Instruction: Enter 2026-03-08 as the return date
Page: home
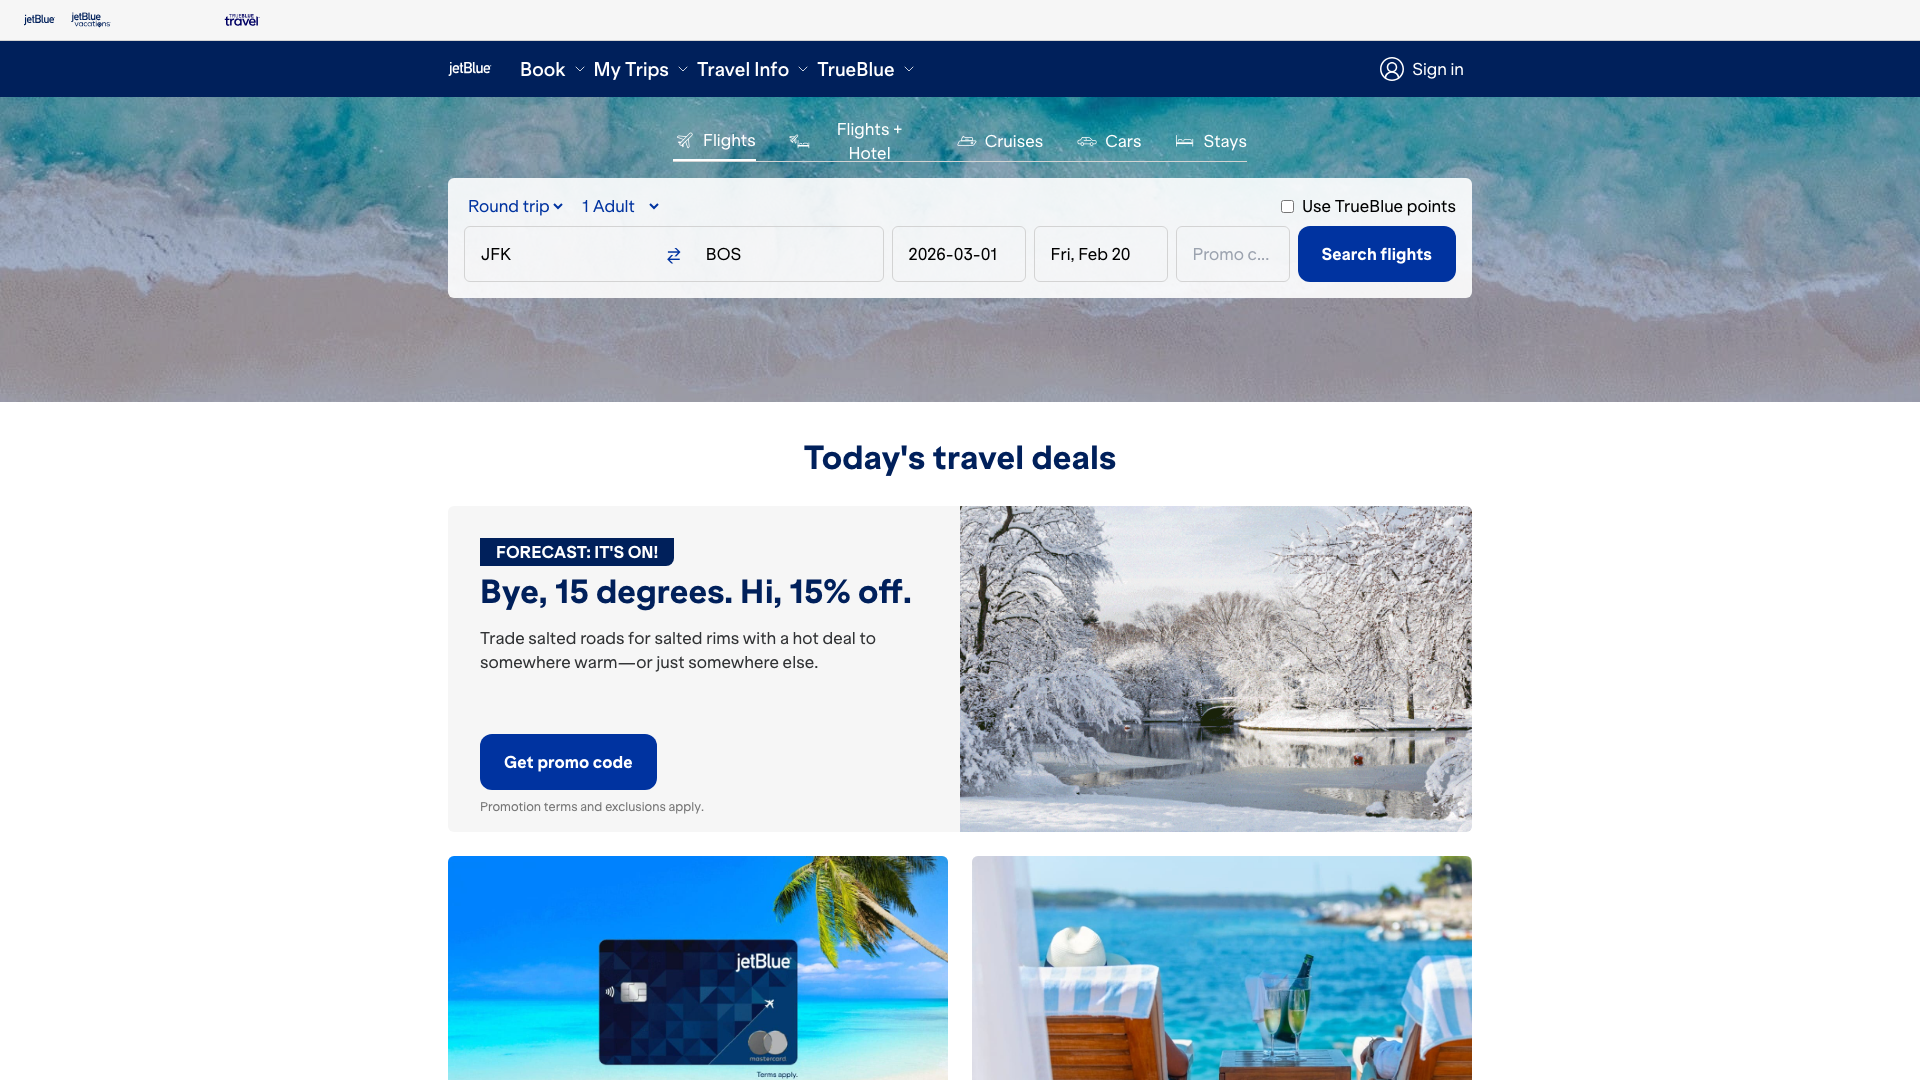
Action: type